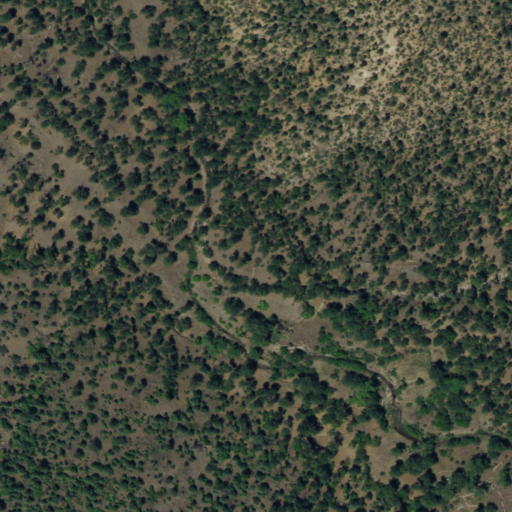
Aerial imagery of valley in New Mexico named Bonner Canyon containing only evergreen forest